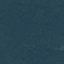
Land use / land cover: Forest